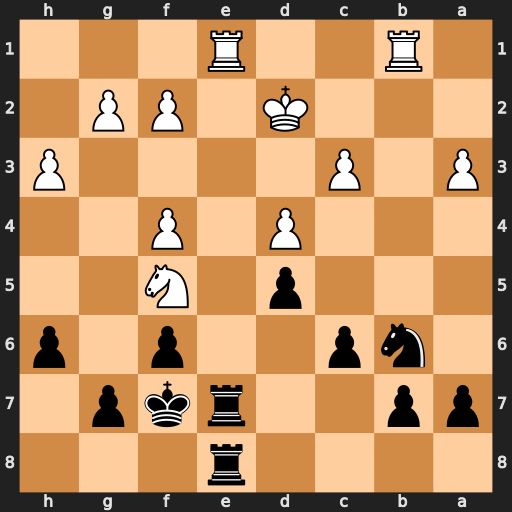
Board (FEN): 4r3/pp2rkp1/1np2p1p/3p1N2/3P1P2/P1P4P/3K1PP1/1R2R3
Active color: b
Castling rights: -
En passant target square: -
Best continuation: Nc4+ Kd3 Rxe1